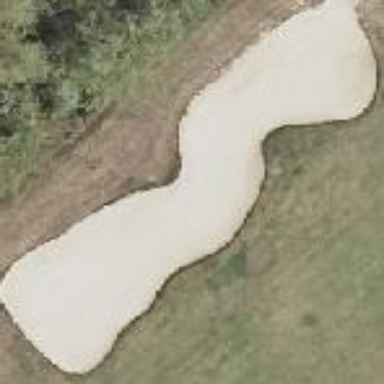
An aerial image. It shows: Bunker on golf course.